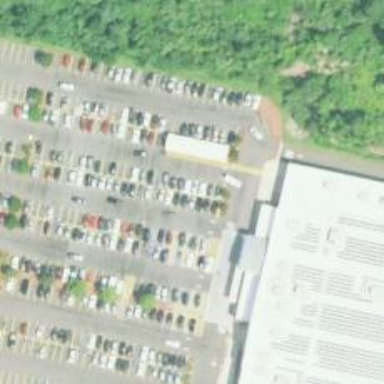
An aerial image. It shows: Trolley bay is visible in the image.